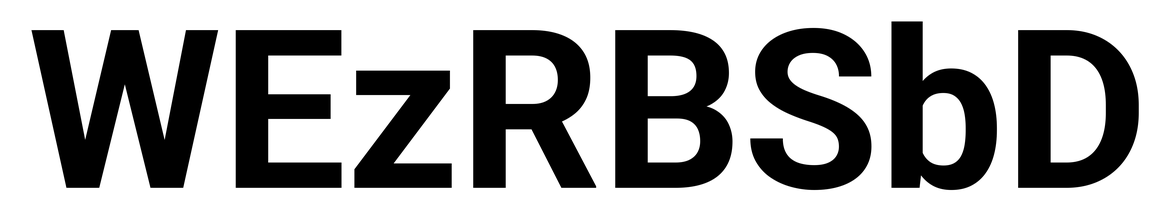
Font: Roboto_Bold